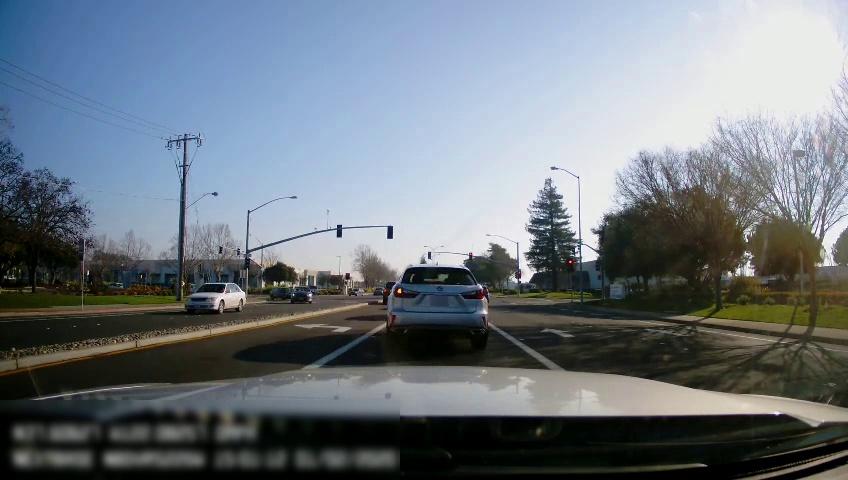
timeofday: Day
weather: Sunny
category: Drivable Space
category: Drivable Space
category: Vehicles | SUV
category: Vehicles | SUV
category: Vehicles | Car
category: Vehicles | Car
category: Vehicles | Car
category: Vehicles | Truck
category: Lanes | Current Lane
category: Lanes | Alternate Lane
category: Lanes | Current Lane
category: Lanes | Alternate Lane